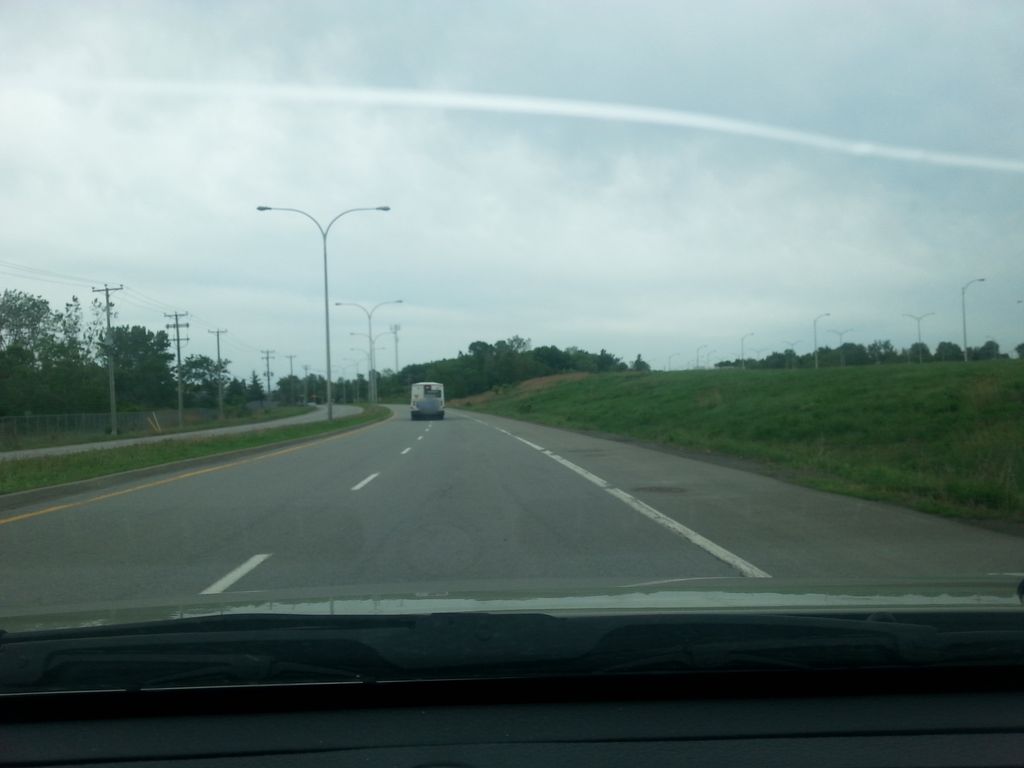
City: montreal